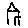
Label: house